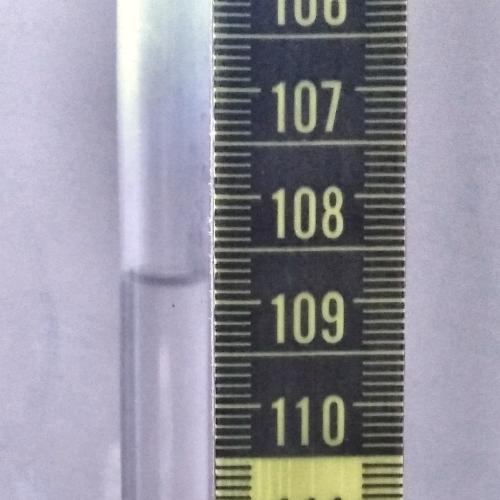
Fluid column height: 108.8 cm